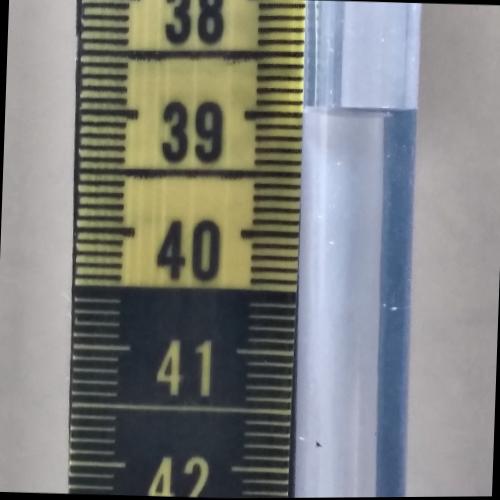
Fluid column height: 39.0 cm